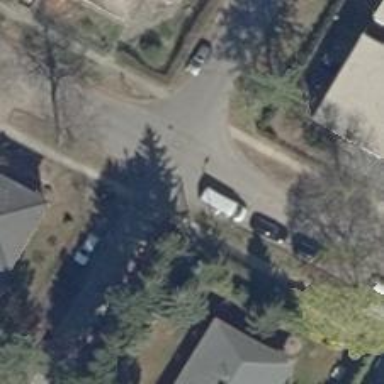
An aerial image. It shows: Residential road.